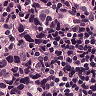
Metastatic tissue present: yes